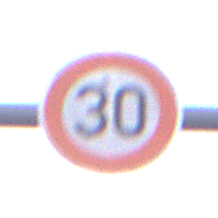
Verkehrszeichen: Geschwindigkeit30
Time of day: SunriseSunset
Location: Outdoor (Suburban)
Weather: PartlyCloudy
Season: NotSpecified
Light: Natural